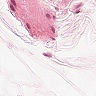
Metastatic tissue present: no